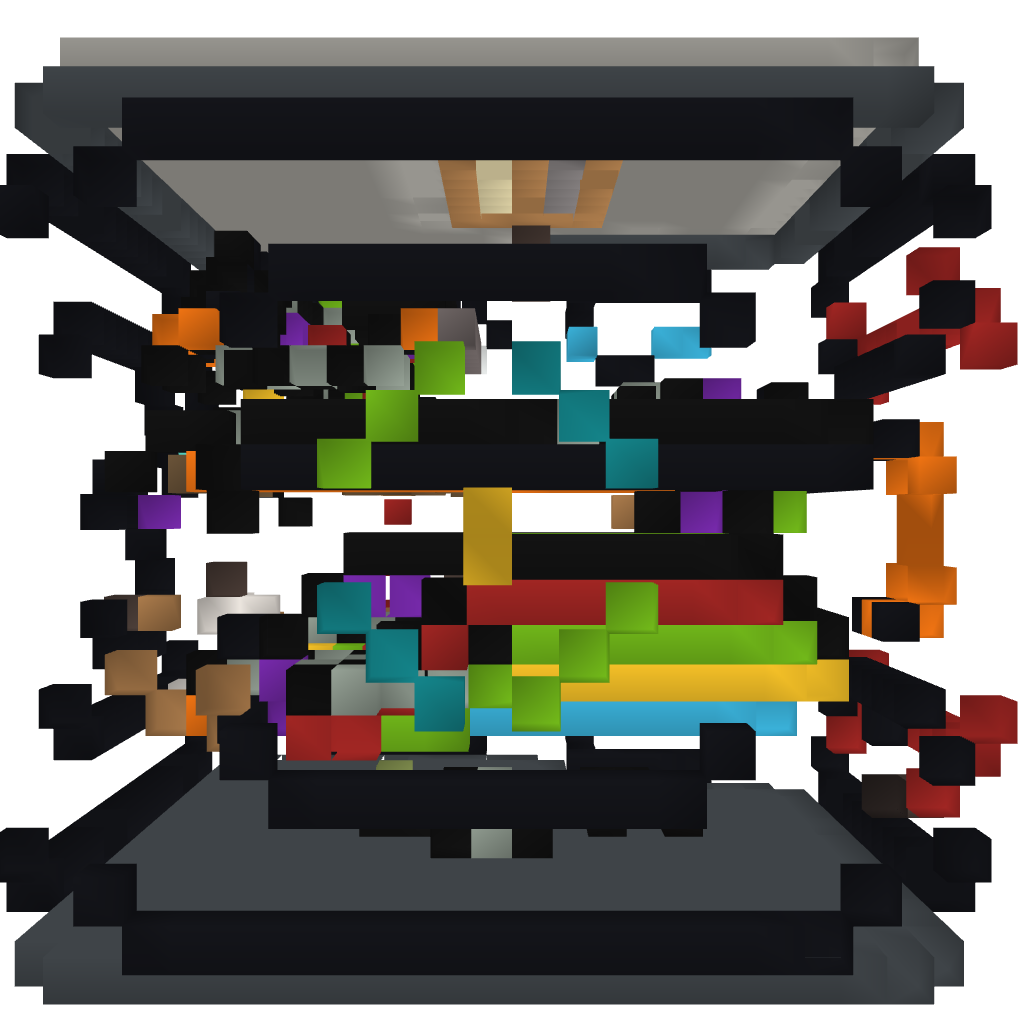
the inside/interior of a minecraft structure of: Electronic Connect Four